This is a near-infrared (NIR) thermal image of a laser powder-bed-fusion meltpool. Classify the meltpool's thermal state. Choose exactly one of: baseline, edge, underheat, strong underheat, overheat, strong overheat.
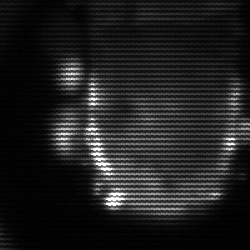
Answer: baseline